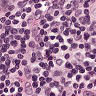
Metastatic tissue present: no